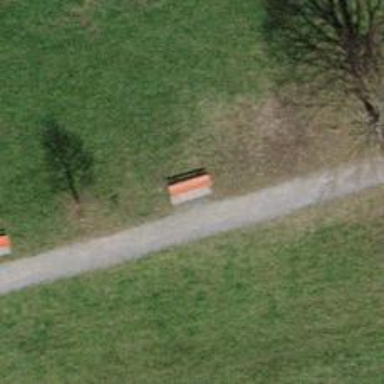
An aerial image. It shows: Red bench.